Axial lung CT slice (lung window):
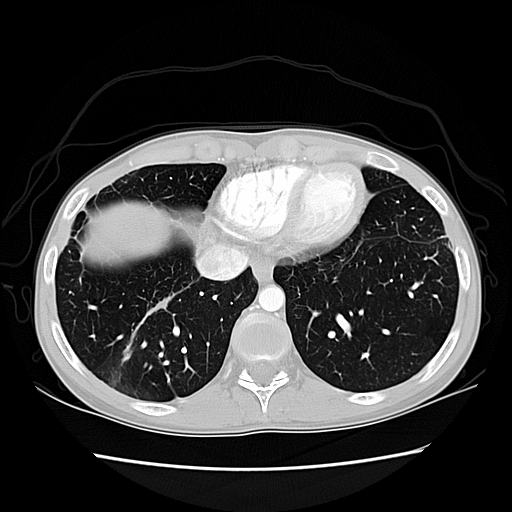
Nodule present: no